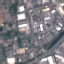
Land use / land cover class: Industrial